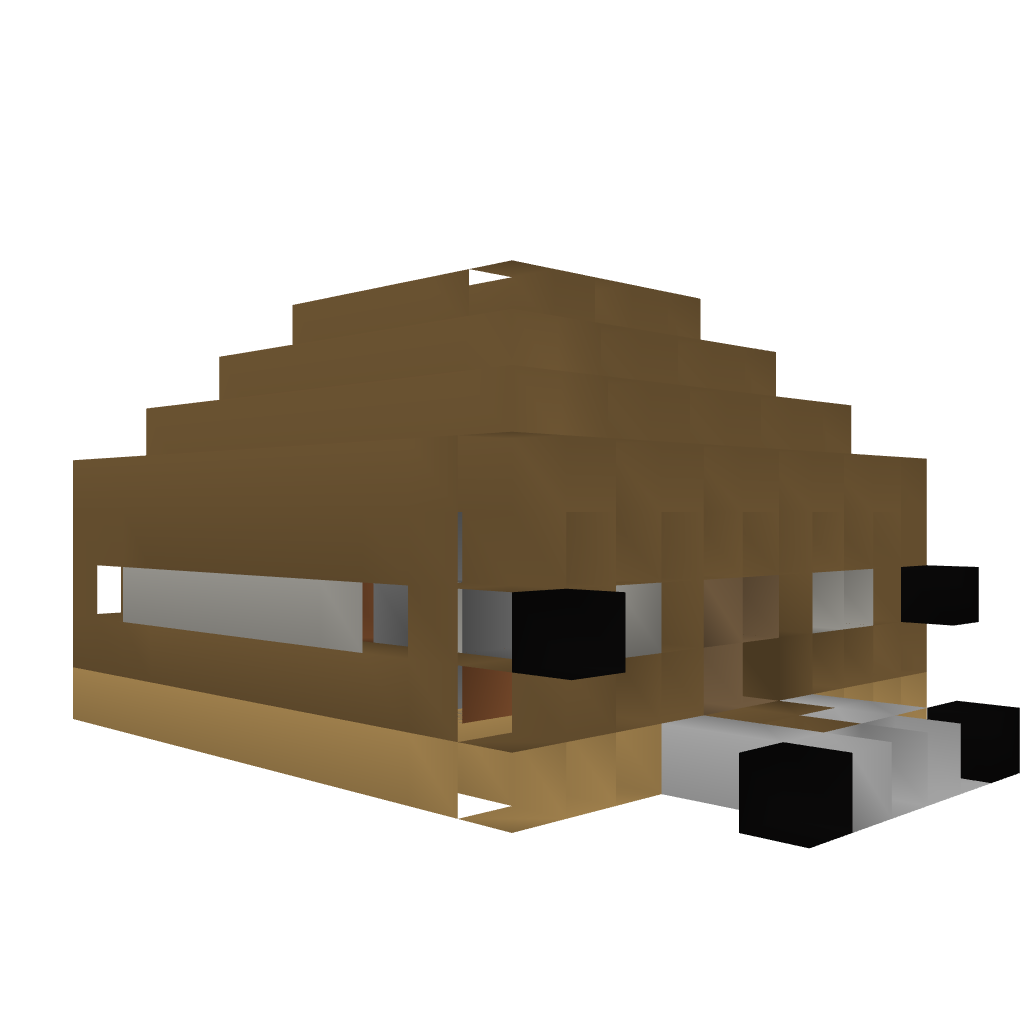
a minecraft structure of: improved log house